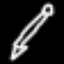
Label: pencil